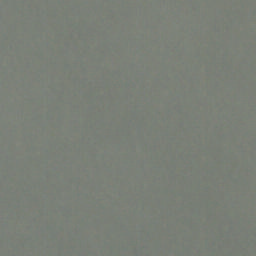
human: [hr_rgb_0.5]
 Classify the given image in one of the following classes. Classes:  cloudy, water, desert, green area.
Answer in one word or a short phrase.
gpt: cloudy